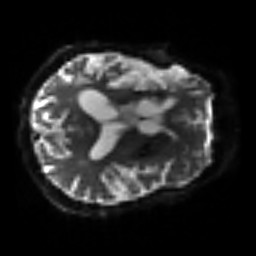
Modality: sbref
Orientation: axial
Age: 67
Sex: male
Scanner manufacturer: siemens
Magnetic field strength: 3 T
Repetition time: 3.2 s
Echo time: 0.081 s